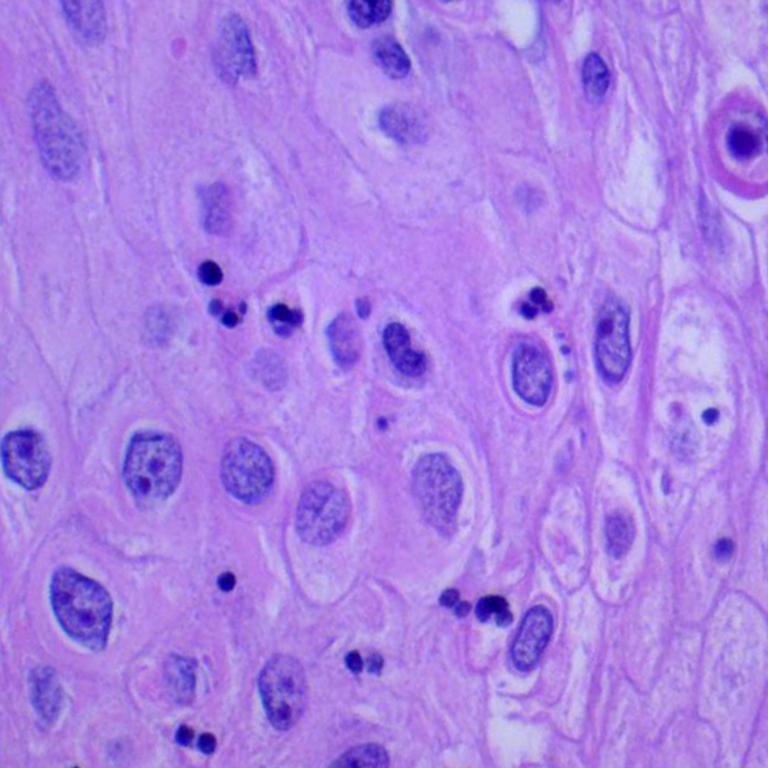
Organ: lung
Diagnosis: squamous carcinomas